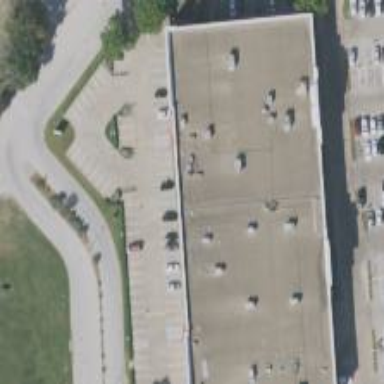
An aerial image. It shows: Retail building.